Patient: sex F, age 43
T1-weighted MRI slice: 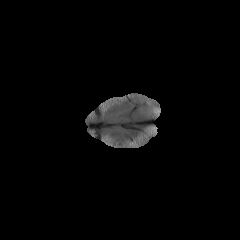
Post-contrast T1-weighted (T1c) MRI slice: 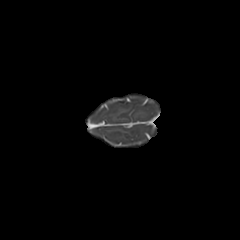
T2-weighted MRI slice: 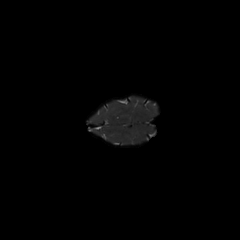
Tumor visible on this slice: no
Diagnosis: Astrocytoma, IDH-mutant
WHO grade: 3